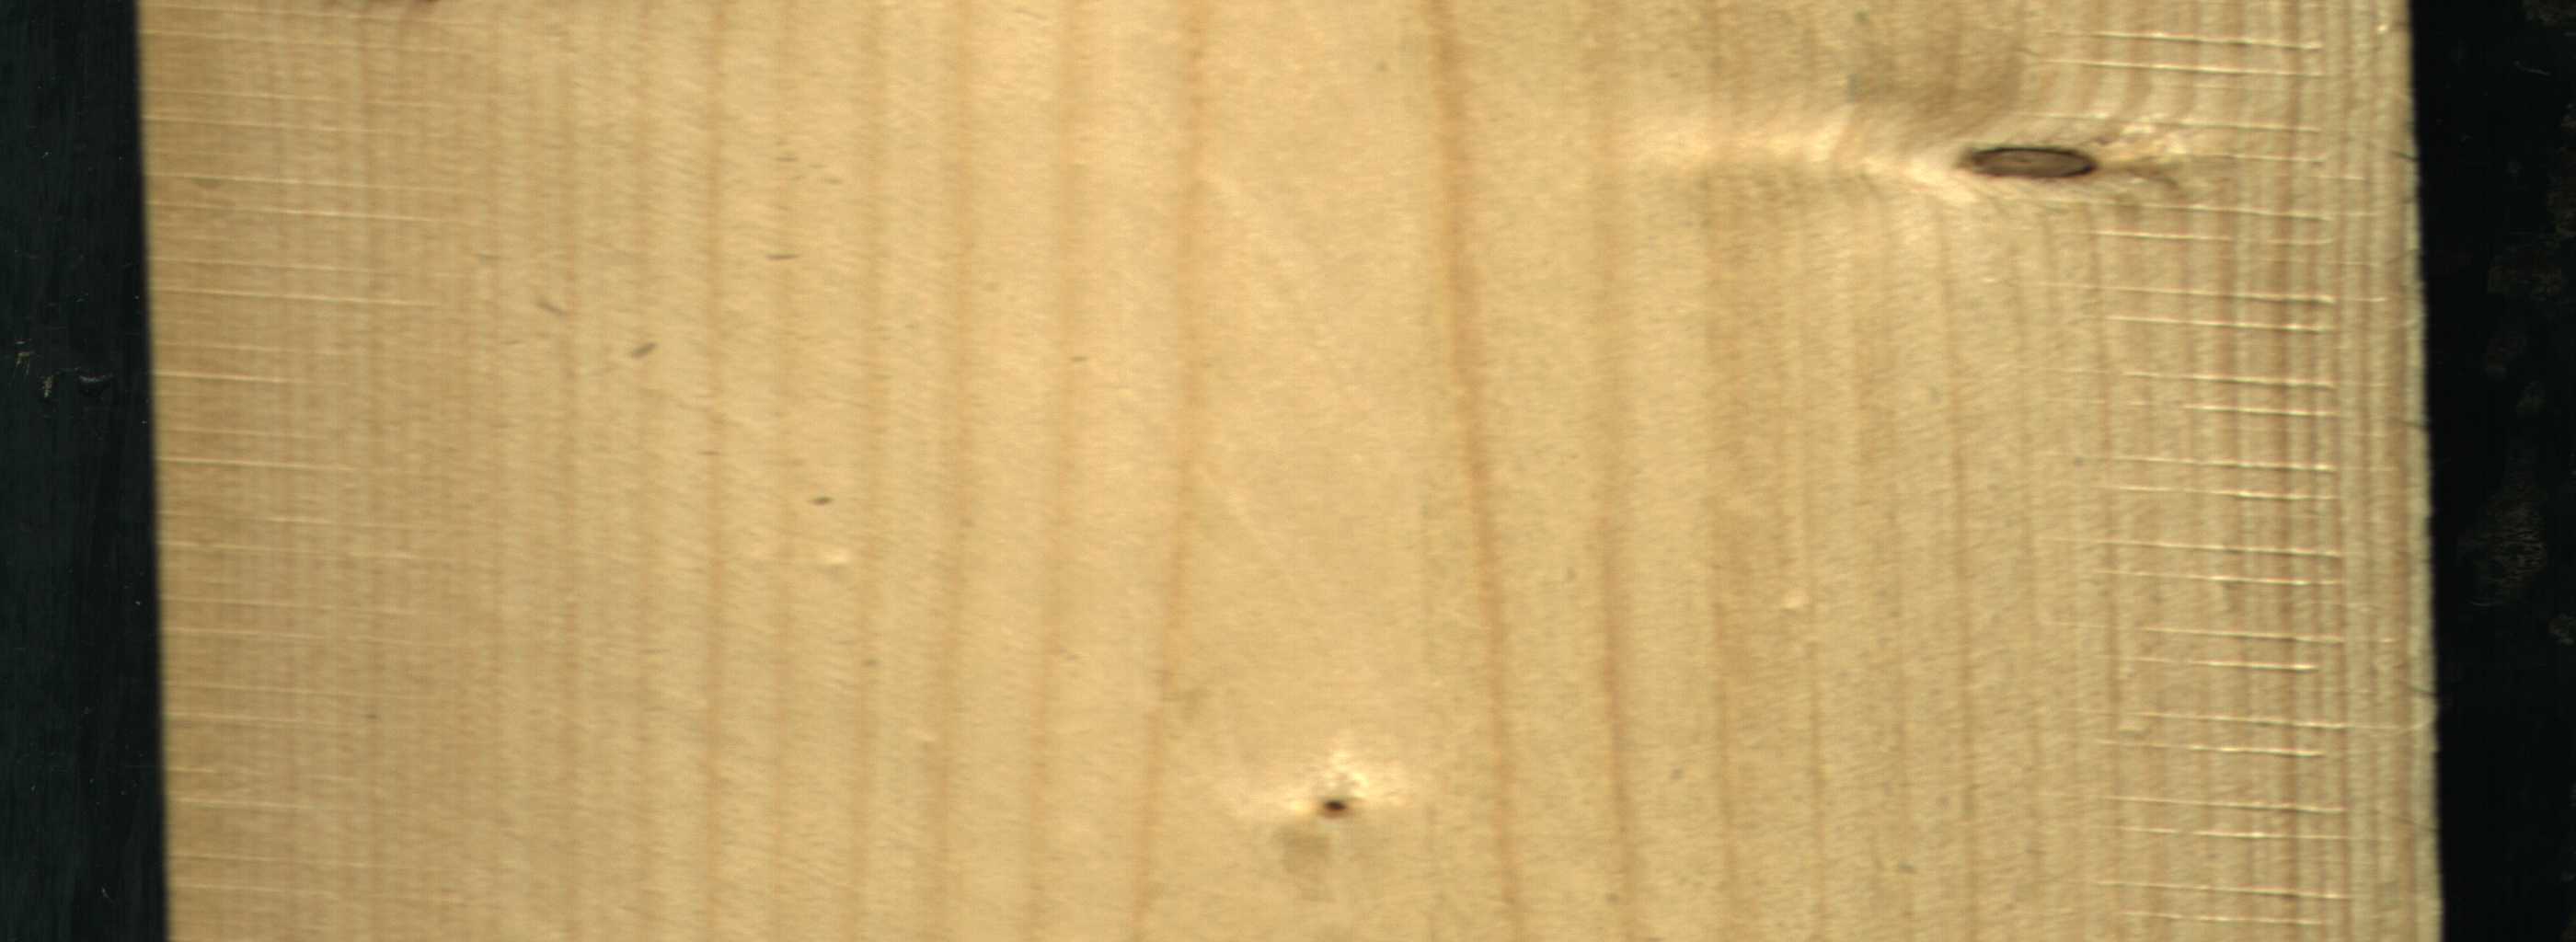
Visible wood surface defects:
Dead_Knot
Live_Knot